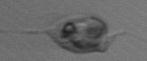
Label: Amoeba